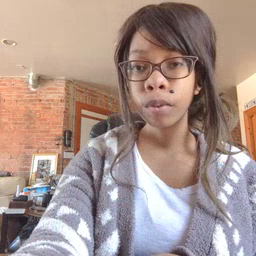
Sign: tongue